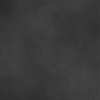
Label: dusty